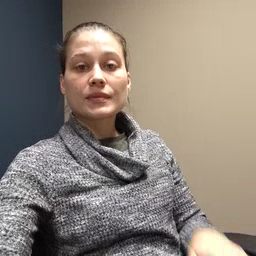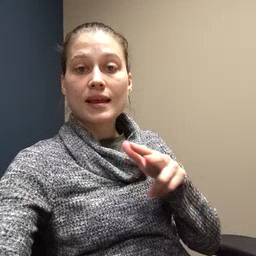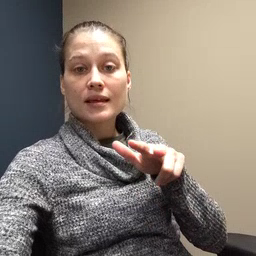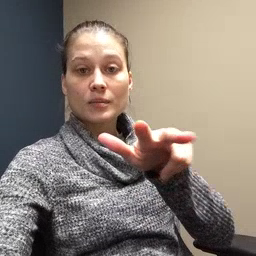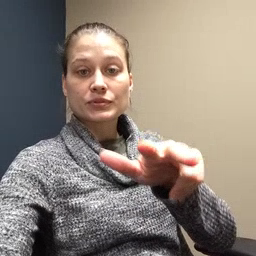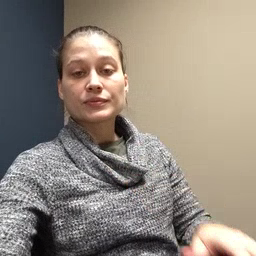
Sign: helicopter